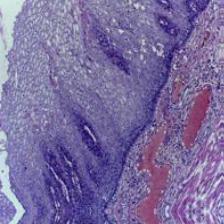
Diagnosis: Normal